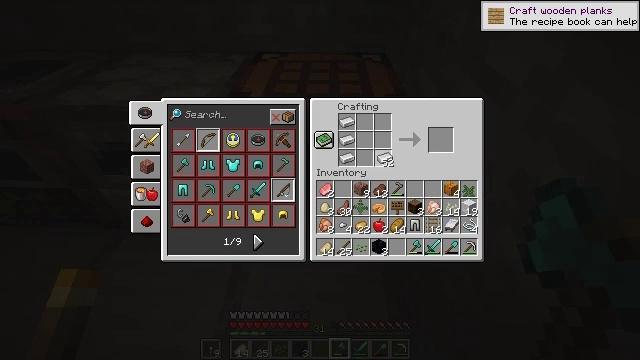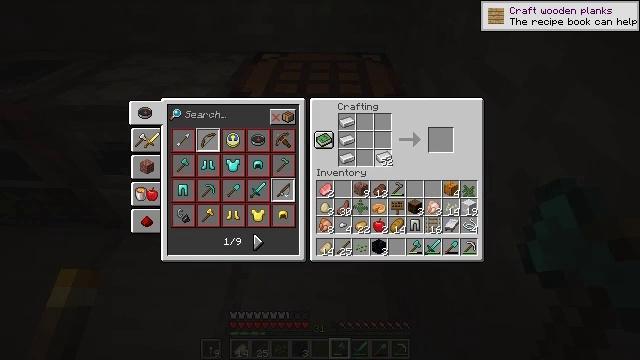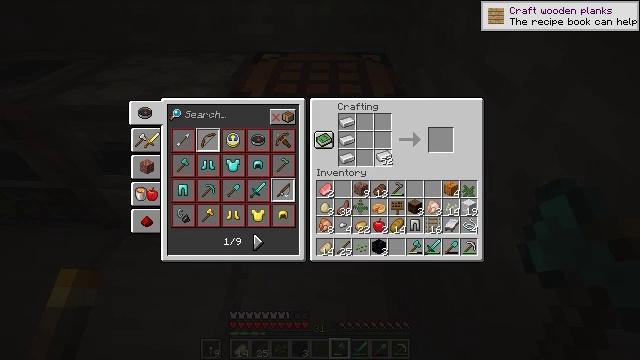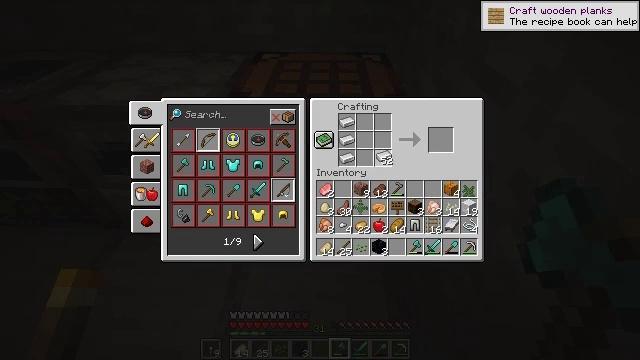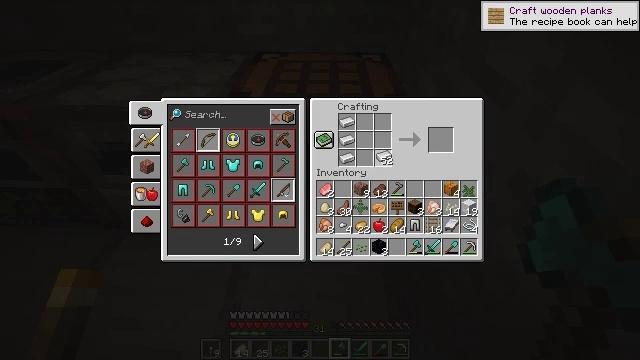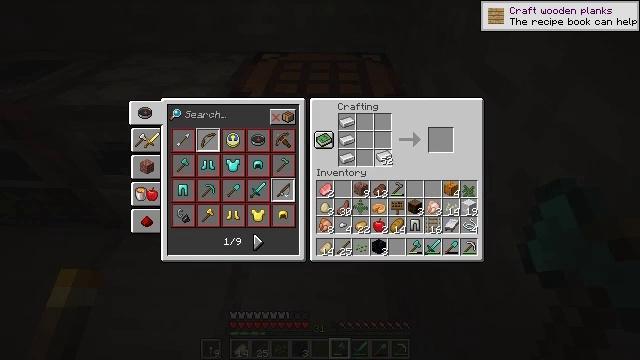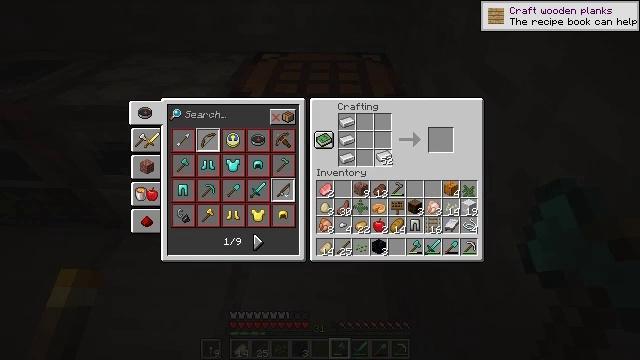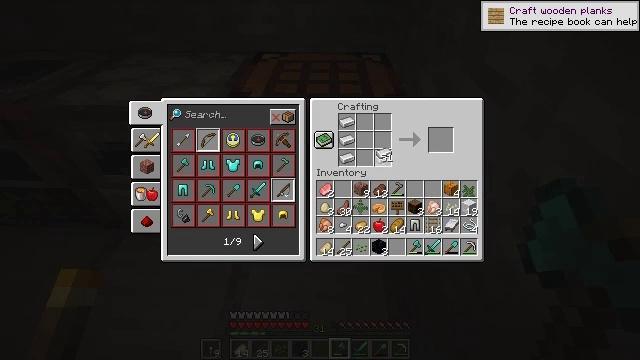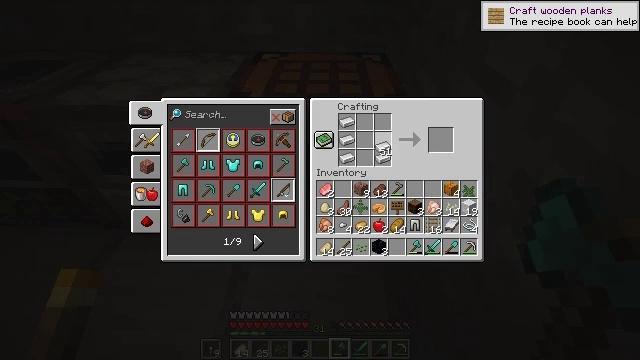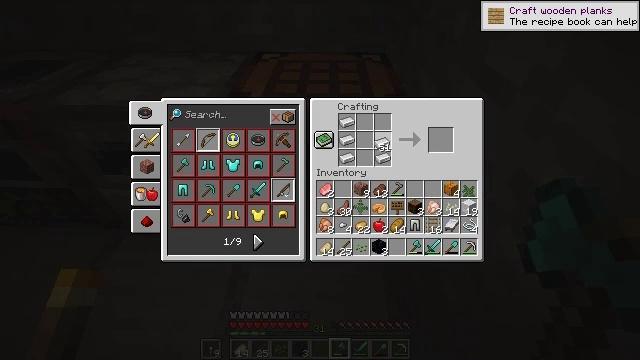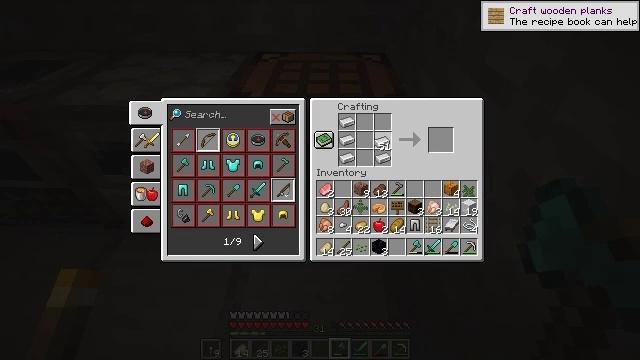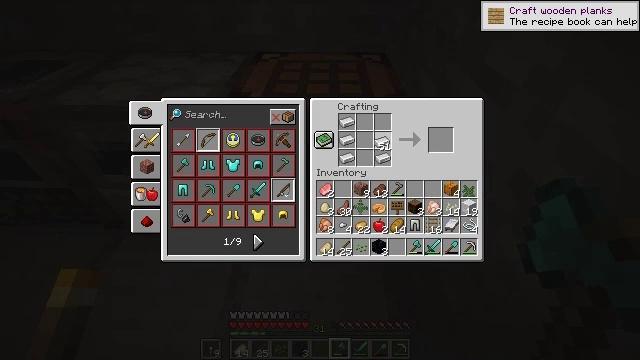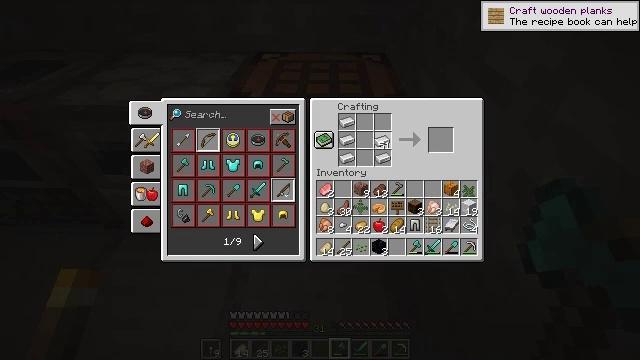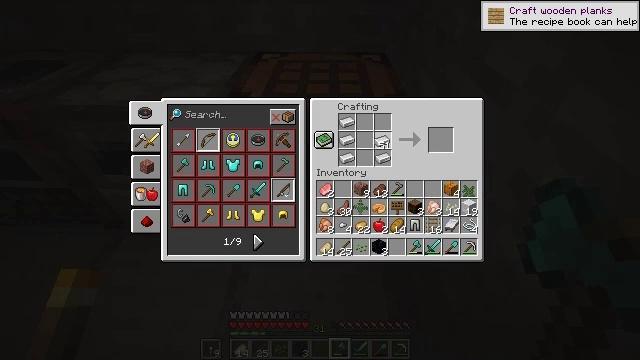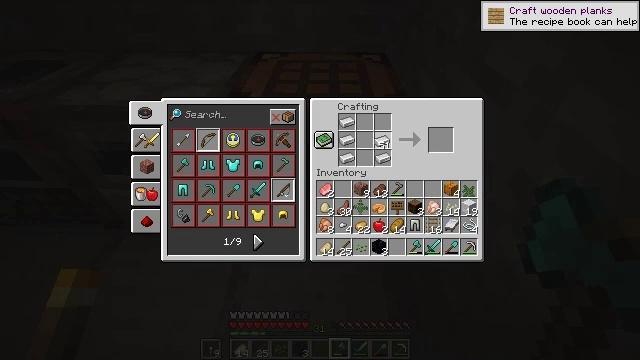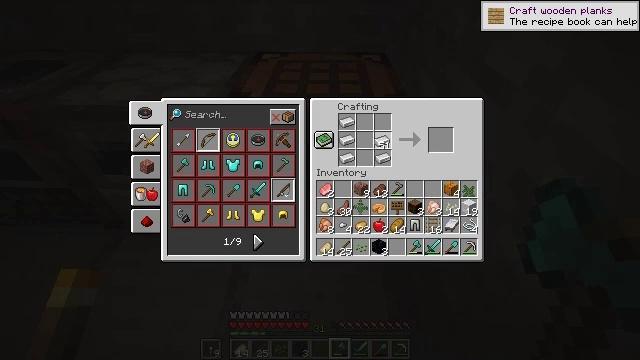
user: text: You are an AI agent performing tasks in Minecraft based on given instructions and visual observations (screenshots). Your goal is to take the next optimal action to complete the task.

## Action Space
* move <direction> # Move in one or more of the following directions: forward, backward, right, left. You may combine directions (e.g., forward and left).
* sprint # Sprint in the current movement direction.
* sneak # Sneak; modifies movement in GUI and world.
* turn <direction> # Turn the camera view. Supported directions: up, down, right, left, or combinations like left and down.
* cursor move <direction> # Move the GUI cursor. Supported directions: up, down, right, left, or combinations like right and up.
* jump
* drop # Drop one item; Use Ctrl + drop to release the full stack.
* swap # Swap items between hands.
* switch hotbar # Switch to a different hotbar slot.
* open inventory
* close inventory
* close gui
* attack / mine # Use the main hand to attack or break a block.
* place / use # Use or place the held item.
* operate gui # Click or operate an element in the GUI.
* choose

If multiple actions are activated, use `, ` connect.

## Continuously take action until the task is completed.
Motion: motion action
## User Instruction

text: Open a crafting table to craft a rail.
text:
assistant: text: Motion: no_op
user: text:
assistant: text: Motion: no_op
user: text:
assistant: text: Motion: no_op
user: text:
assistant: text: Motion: use / place
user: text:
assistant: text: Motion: use / place
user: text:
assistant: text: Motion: use / place
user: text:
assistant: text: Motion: no_op
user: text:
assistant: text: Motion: no_op
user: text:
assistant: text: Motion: no_op
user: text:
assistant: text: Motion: no_op
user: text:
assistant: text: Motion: no_op
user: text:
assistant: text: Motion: no_op
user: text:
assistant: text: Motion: no_op
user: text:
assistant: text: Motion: use / place
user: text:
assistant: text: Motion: use / place
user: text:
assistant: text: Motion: use / place
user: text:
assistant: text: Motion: no_op
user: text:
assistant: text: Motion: no_op
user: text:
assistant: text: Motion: no_op
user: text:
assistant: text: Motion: no_op
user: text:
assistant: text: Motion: no_op
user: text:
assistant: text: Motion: no_op
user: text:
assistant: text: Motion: no_op
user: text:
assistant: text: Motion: use / place
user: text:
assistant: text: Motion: use / place
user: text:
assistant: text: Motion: use / place
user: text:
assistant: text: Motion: no_op
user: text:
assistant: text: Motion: no_op
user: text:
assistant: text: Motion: no_op
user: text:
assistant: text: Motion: no_op